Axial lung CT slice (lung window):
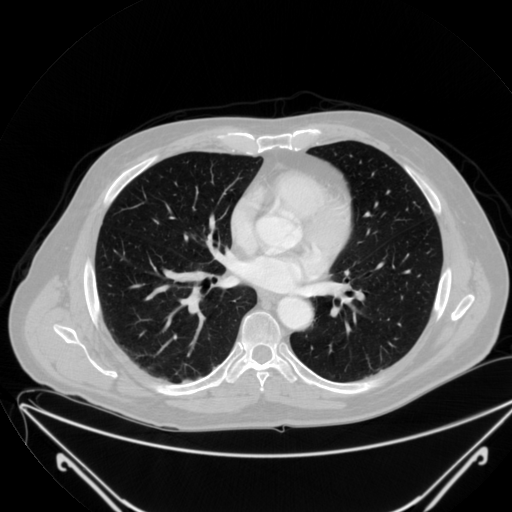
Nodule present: no